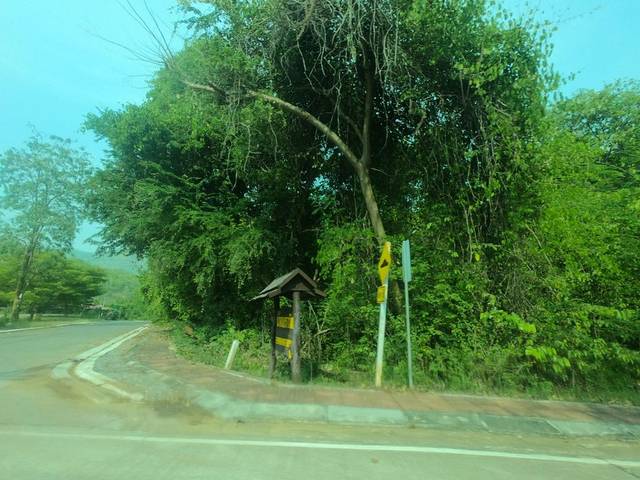
Region: Thailand
Coordinates: 14.381, 99.138